Question: I am trying to do some NLP on jupyter notebook, while modules cannot be imported from 'utils'. Though 'utils' was downloaded again by 'pip install utils' in cmd. The problem still existed. Can anyone help me out? Thanks.

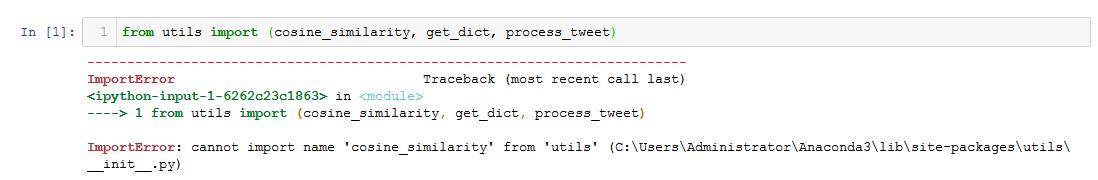
Answer: The problem is with 'cosine_similarity'
there is no such module or function.
import cosine similarity with:
'''
from sklearn.metrics.pairwise import cosine_similarity
'''